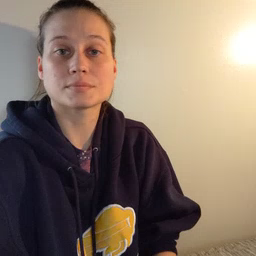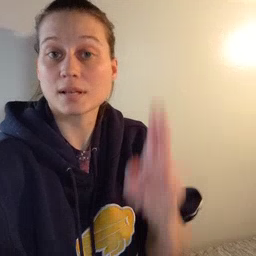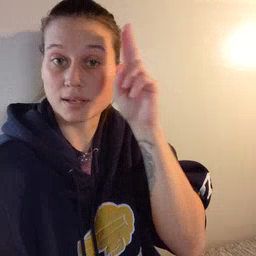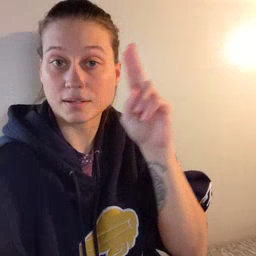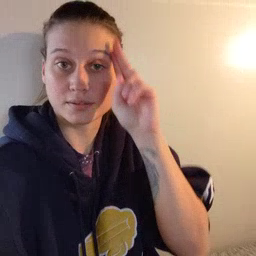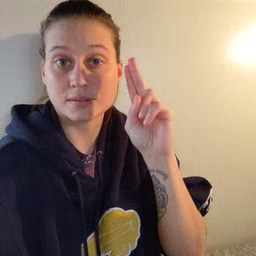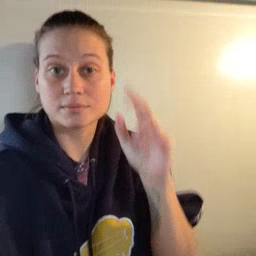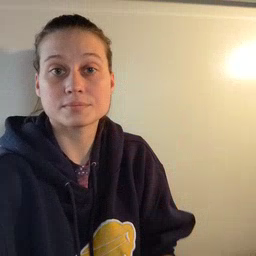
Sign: uncle